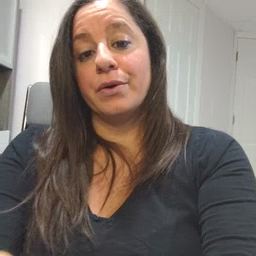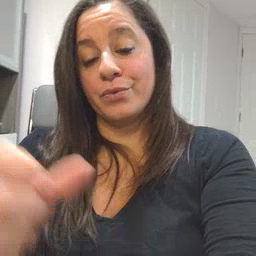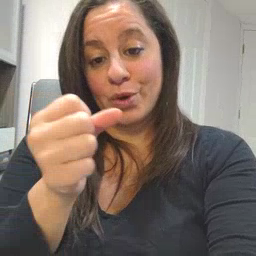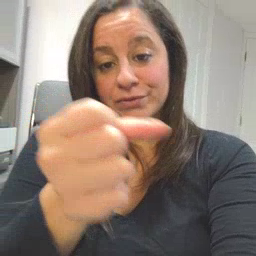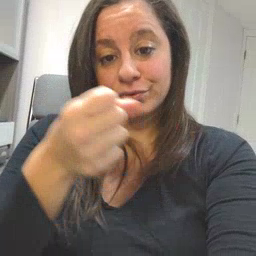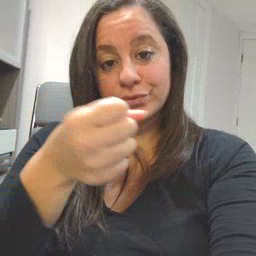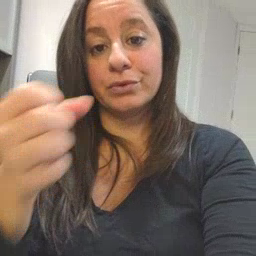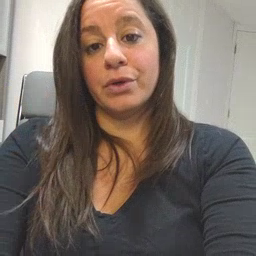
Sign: refrigerator